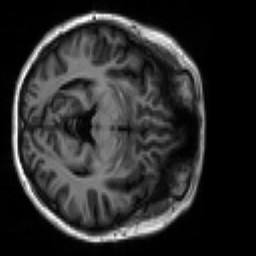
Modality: T1w
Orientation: axial
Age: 18
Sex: female
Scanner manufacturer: siemens
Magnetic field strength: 3 T
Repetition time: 2.3 s
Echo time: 0.00267 s